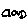
Label: cloud